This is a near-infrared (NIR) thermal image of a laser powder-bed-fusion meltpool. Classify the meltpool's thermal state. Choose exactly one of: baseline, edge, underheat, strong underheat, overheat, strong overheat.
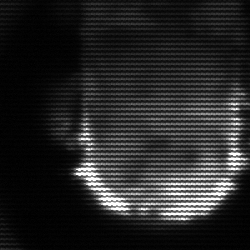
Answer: baseline